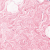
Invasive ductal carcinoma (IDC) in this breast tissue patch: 0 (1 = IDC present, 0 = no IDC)